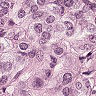
Metastatic tissue present: yes